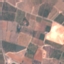
Label: PermanentCrop